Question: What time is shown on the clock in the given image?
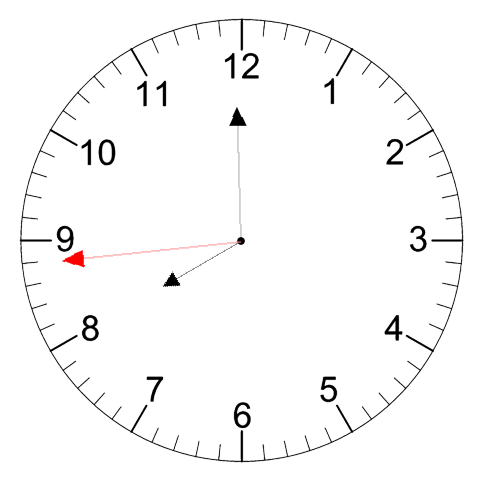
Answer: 07:59:44